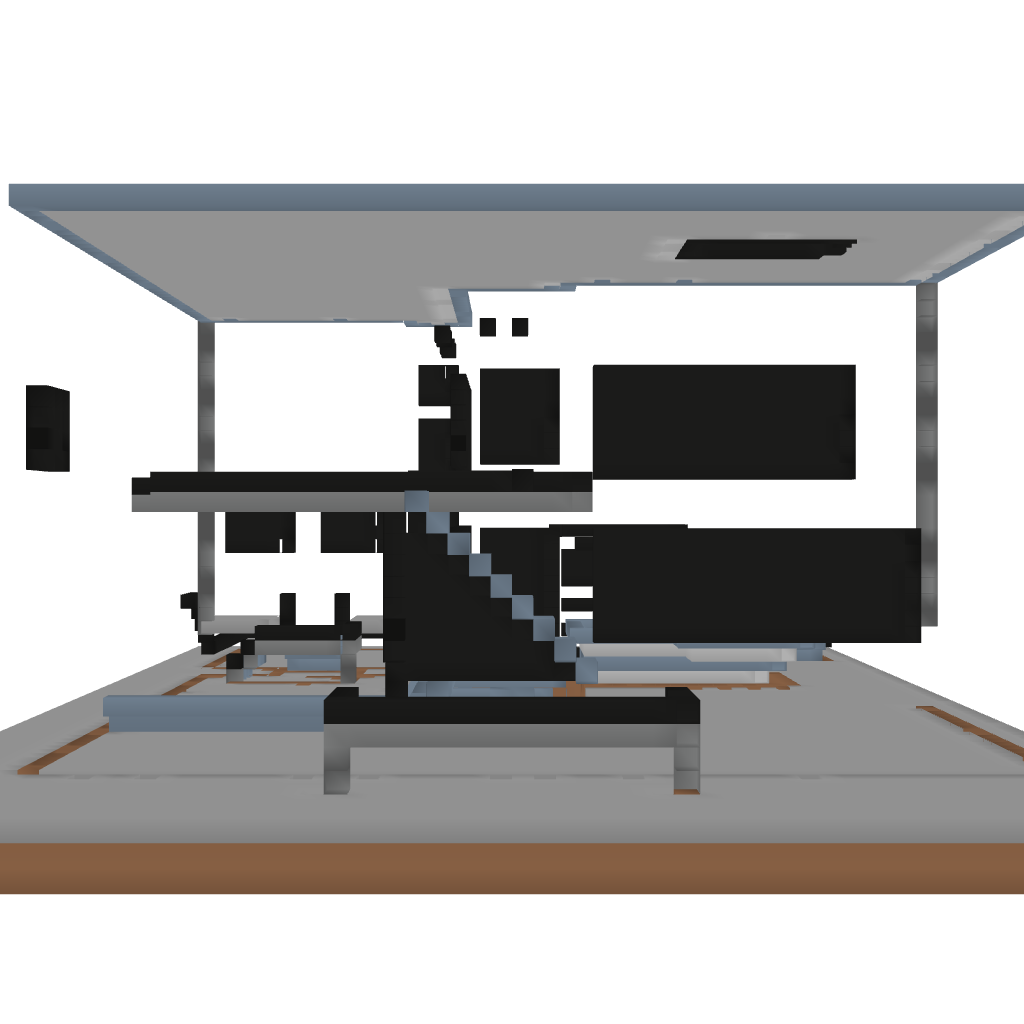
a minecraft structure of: Modern Loft